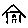
Label: house